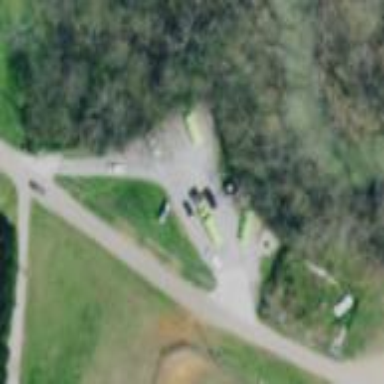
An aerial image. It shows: Waste transfer station.